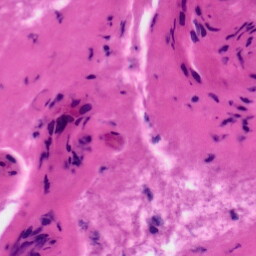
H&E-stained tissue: Tonsil